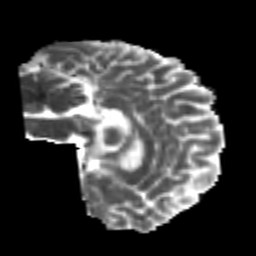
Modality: MD
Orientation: sagittal
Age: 21
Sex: female
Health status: healthy
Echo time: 0.074 s